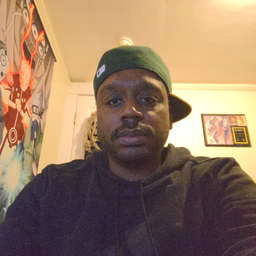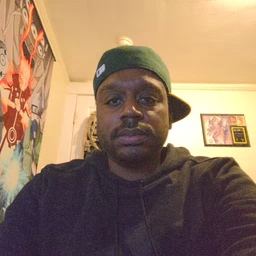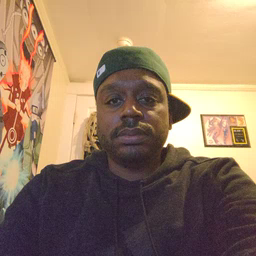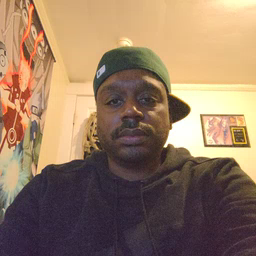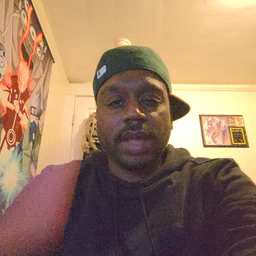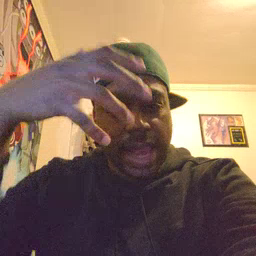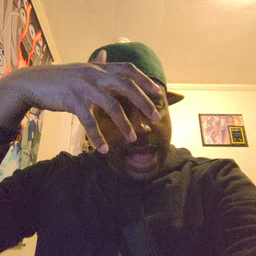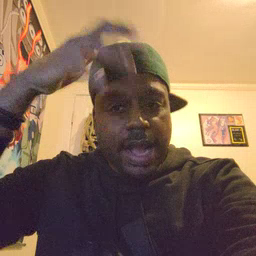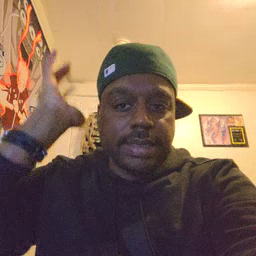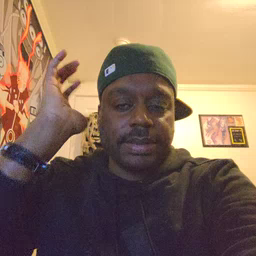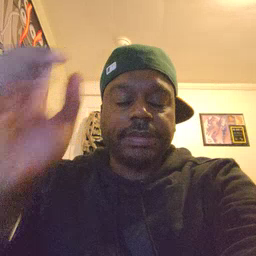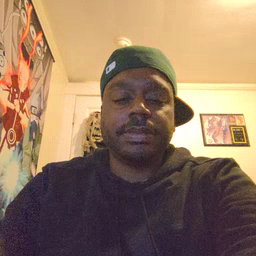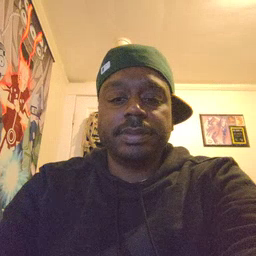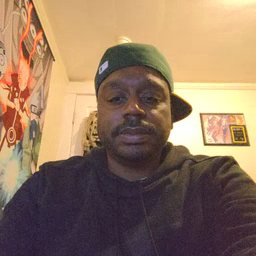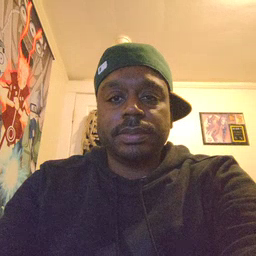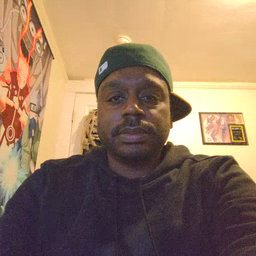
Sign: lion